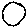
Label: circle